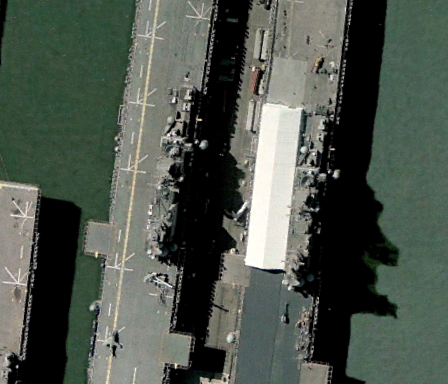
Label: assault